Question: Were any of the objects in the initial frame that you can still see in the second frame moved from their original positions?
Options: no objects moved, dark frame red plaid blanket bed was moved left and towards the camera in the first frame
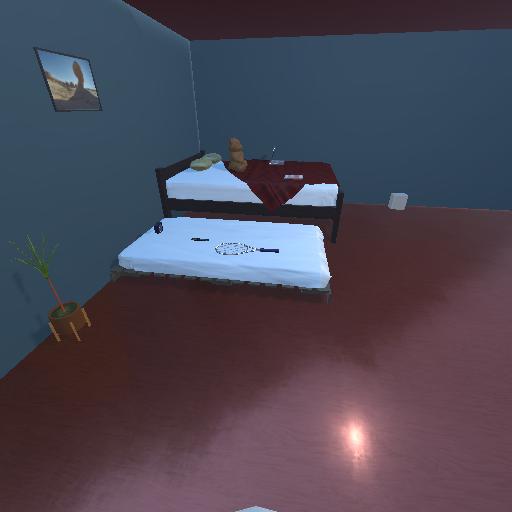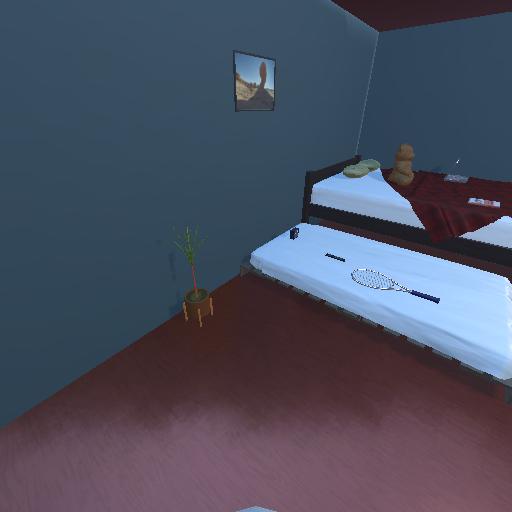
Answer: no objects moved